This plot shows a bearing's acceleration signal over time (raw waveform). Classify the bearing condition as one of: normal, inner_race, outer_race, ball.
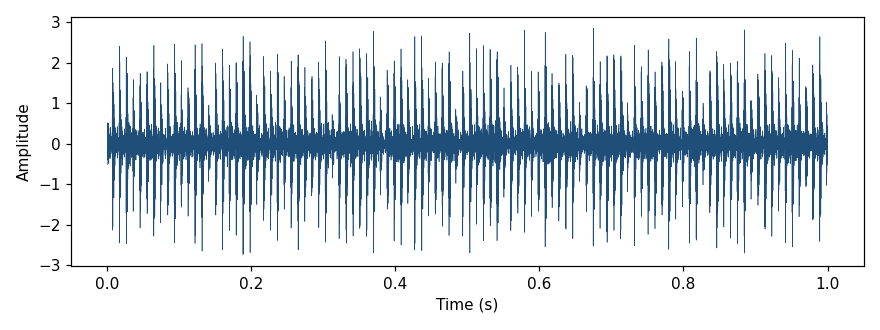
Answer: outer_race